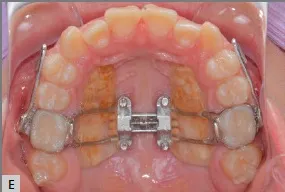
Intraoral photographs.
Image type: medical_photograph (oral_photograph)